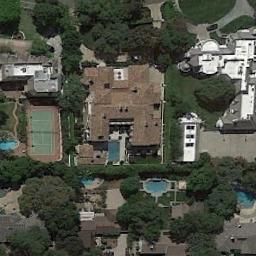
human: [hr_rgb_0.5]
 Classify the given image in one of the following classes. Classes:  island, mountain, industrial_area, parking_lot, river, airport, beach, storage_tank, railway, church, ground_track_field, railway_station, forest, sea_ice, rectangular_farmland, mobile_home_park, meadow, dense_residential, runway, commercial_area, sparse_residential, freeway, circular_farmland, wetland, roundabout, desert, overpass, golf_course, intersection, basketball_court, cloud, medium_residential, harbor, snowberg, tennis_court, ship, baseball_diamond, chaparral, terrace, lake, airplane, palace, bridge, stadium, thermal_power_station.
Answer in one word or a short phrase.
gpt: tennis_court